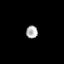
Tissue: prostate
Cell type: T cells
Senescence score: 0.1826
Nuclear area (px): 144
Mean DAPI intensity: 173.632